Aerial crown-view tile of a tropical tree (Barro Colorado Island, Panama), acquired 20241216:
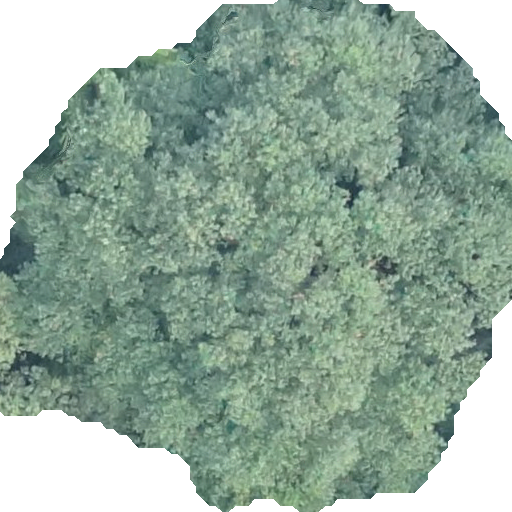
Species: Hieronyma alchorneoides
GBIF accepted scientific name: Hieronyma alchorneoides
Crown area: 310.409 m²